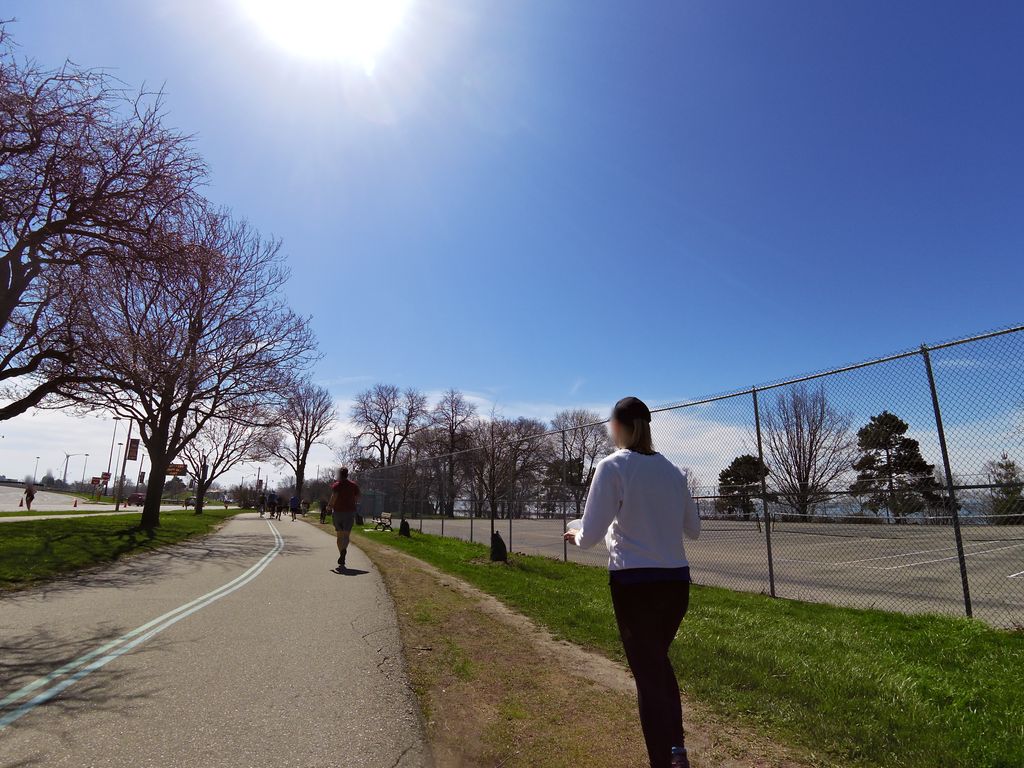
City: toronto